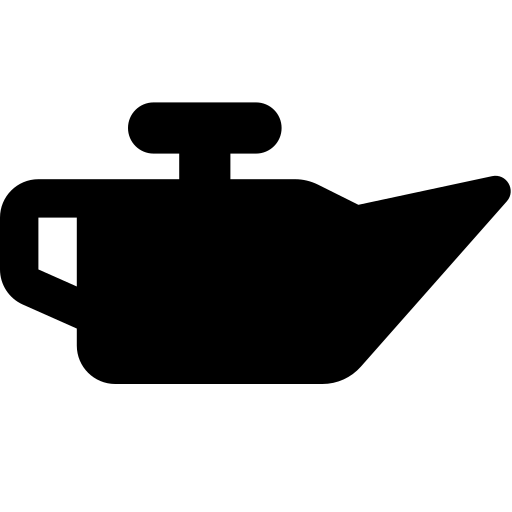
Tags: icon, FontAwesome, fa-icon, solid, oil, can